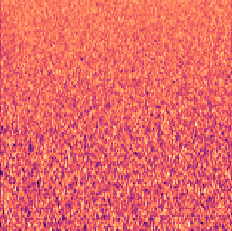
Sound class: Rain